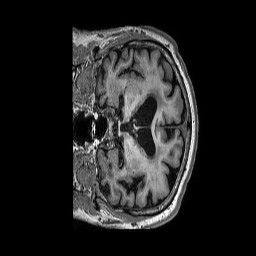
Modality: T1w
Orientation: coronal
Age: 77
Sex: male
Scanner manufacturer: philips
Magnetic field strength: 3 T
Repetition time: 0.006593 s
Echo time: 0.002964 s